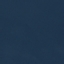
Land use / land cover: SeaLake